Field crop: tomato
Growth stage: 1
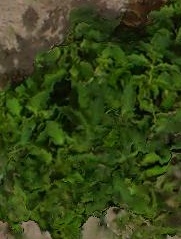
Species: tomato